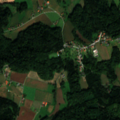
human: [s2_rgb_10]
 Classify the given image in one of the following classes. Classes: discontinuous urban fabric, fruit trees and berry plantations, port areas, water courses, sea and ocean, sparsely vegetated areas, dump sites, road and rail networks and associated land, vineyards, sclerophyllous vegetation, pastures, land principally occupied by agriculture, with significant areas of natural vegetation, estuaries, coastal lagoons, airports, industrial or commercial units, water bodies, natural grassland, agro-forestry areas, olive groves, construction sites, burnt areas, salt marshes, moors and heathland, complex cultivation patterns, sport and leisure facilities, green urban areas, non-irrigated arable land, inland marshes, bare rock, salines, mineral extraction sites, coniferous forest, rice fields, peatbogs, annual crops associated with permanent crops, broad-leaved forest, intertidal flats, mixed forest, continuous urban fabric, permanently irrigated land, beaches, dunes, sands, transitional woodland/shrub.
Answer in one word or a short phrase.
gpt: non-irrigated arable land, complex cultivation patterns, mixed forest